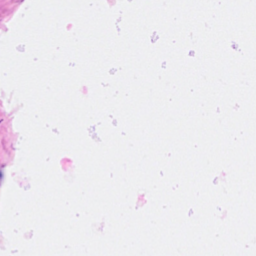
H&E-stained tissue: Breast